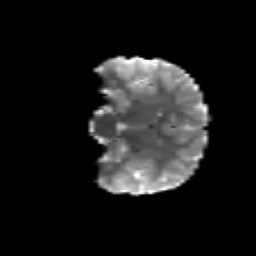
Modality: T2w
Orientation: coronal
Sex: female
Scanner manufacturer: siemens
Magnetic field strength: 3 T
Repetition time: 5 s
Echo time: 0.071 s